Field crop: maize
Growth stage: 1
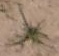
Species: salsola